Question:
I'm using a tileList with a custom ImageCell Class and I would like to hide the grey background behind my M15 & M19 buttons. I've tried setting the background.alpha & opaqueBackground on the ImageCell Class & TileList with no luck...
Any help would be appreciated.
edit2: Add the tilelist setup and the entire custom cell renderer for clarity...
'''
//TileList Settings in main class
tilelist.width = 235.53;
tilelist.height = 592;
tilelist.move(14, 118);
tilelist.columnWidth = 220.53;
tilelist.rowHeight = 53;
tilelist.visible = true;
tilelist.direction = ScrollBarDirection.VERTICAL;
tilelist.setStyle("cellRenderer", UserListRenderer);
tilelist.setStyle("contentBackgroundAlpha", 0);
//Custom CellRenderer
package {
import fl.controls.listClasses.ICellRenderer;
import fl.controls.listClasses.ImageCell;
import fl.controls.TileList;
import flash.text.*;
public class UserListRenderer extends ImageCell implements ICellRenderer {
public function UserListRenderer() {
//inherit the variables from the parent
super();
//we don't want to stretch our images to fit the size of the box
loader.scaleContent = true;
//change the cursor as if this was a button
useHandCursor = true;
}
override public function set data(data:Object):void
{
super.data = data;
// Set the default skin to be invisible. This is a bit
// easier than creating a new skin, if your goal is
// to hide the white background.
this.setStyle("contentBackgroundAlpha", 0);
}
/**
* Now we override the function that draws the layout
* so we can move the image beside the text
**/
override protected function drawLayout():void
{
//adjust the icon for any existing padding
var imagePadding:Number = getStyleValue("imagePadding") as Number;
//offset the image in the box so it's not touching the top of it
loader.move(1, 0);
var h:Number = height-(imagePadding*2);*/
var w:Number = width + (imagePadding*2);
var h:Number = height + (imagePadding*2);
if (loader.width != w && loader.height != h) {
loader.setSize(w,h);
}
//re-draw the image
loader.drawNow();
//hide the original cellImage textField so we can display our new one later
textField.visible = false;
//adjust the background
background.width = width;
background.height = height;
}
}
}
'''
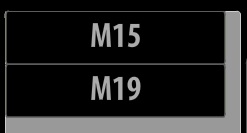
Answer: For Flex:
'''
list.setStyle("contentBackgroundAlpha", 0)
'''
or if the app is perfomance critical, build a custom skin
For Flash Pro:
Double-Click the List on stage to change the current skin, or create a new skin and assign it with
'''
list.setStyle("skin", SkinName) //SkinName is a MovieClip in the library
'''